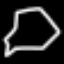
Label: octagon